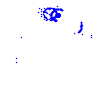
Particle: pion